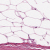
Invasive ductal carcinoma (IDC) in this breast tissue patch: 0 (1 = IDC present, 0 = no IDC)